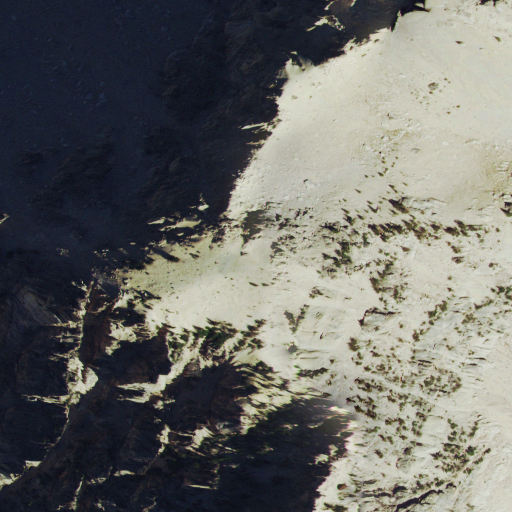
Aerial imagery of mountain in Idaho named Braxon Peak containing grassland, barren land, snow, and shrub